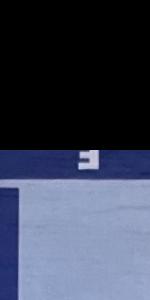
Label: Empty